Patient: sex M, age 43
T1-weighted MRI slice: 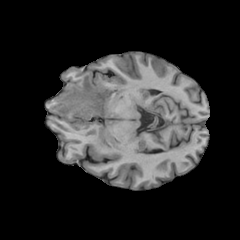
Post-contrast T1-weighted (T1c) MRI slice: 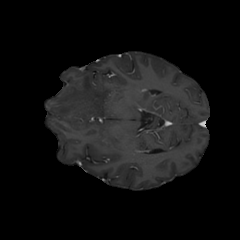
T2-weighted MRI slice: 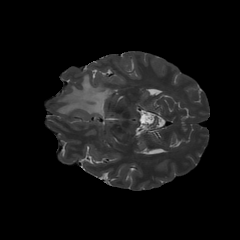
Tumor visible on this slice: yes
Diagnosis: Glioblastoma, IDH-wildtype
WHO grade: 4